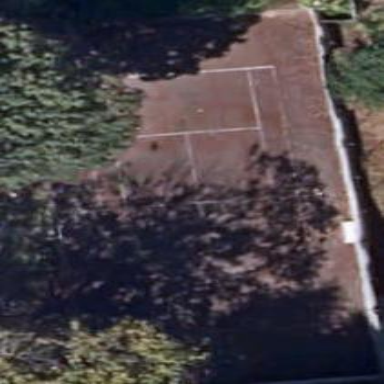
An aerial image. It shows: Paved tennis court on the pitch.